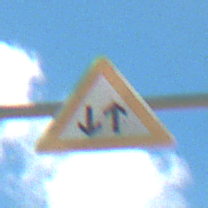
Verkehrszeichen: Gegenverkehr
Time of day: Midday
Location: Outdoor (Nature)
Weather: PartlyCloudy
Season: Autumn
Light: Natural